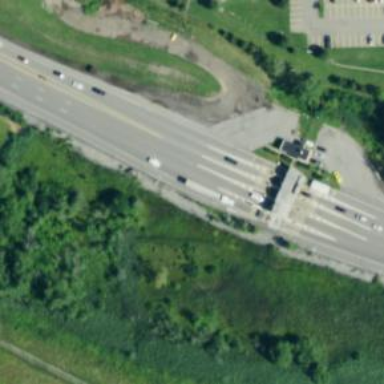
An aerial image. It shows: Toll gantry on the road.